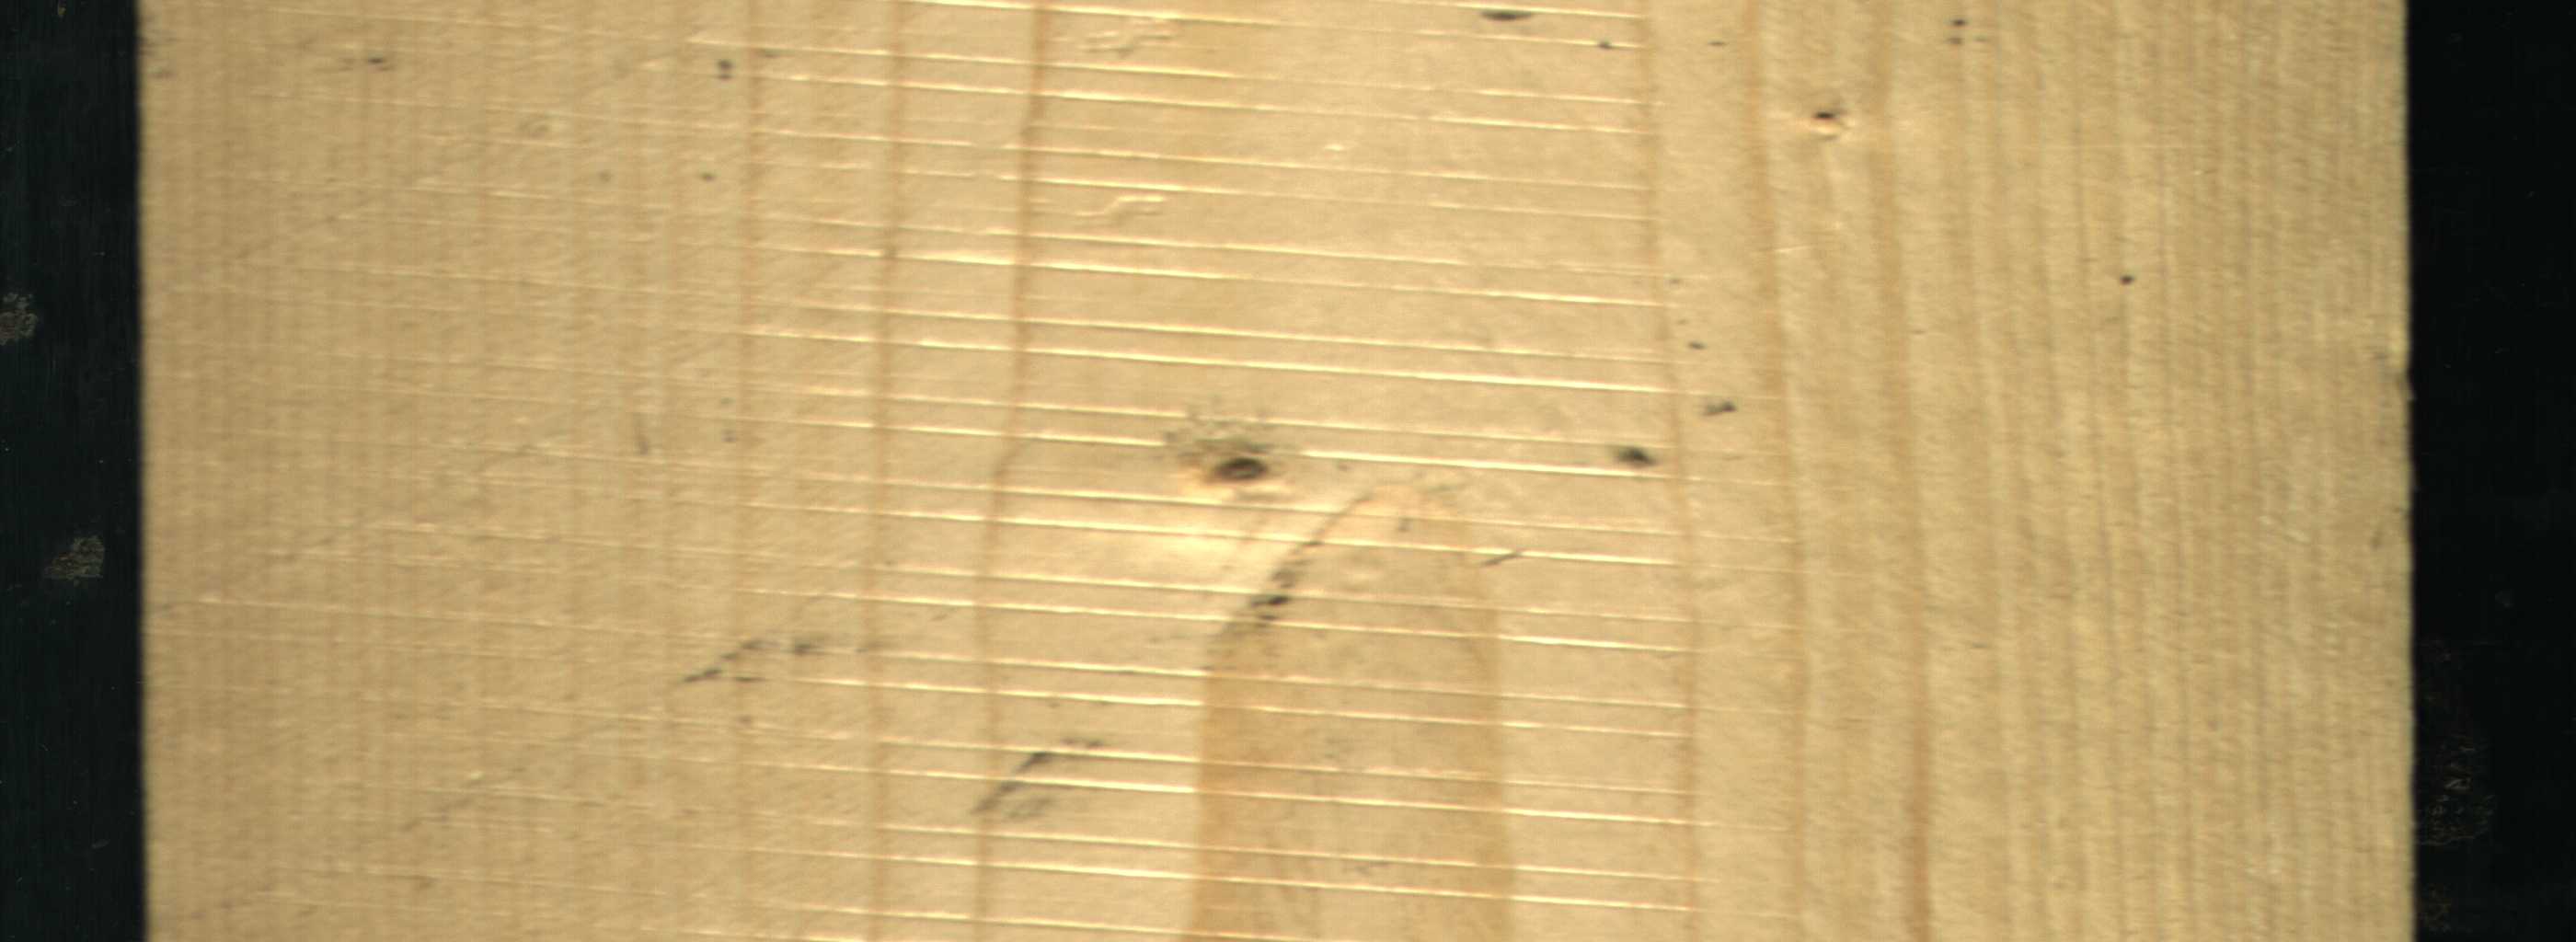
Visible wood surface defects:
Live_Knot